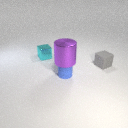
small gray rubber cube behind small blue rubber cylinder